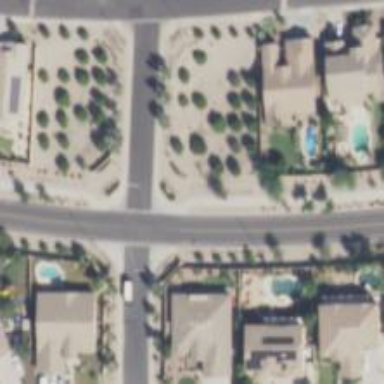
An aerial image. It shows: Smooth asphalt road in residential area.